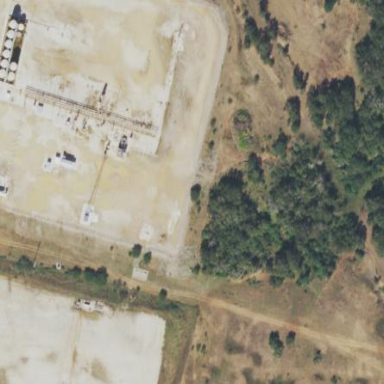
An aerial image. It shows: Field gathering substation.